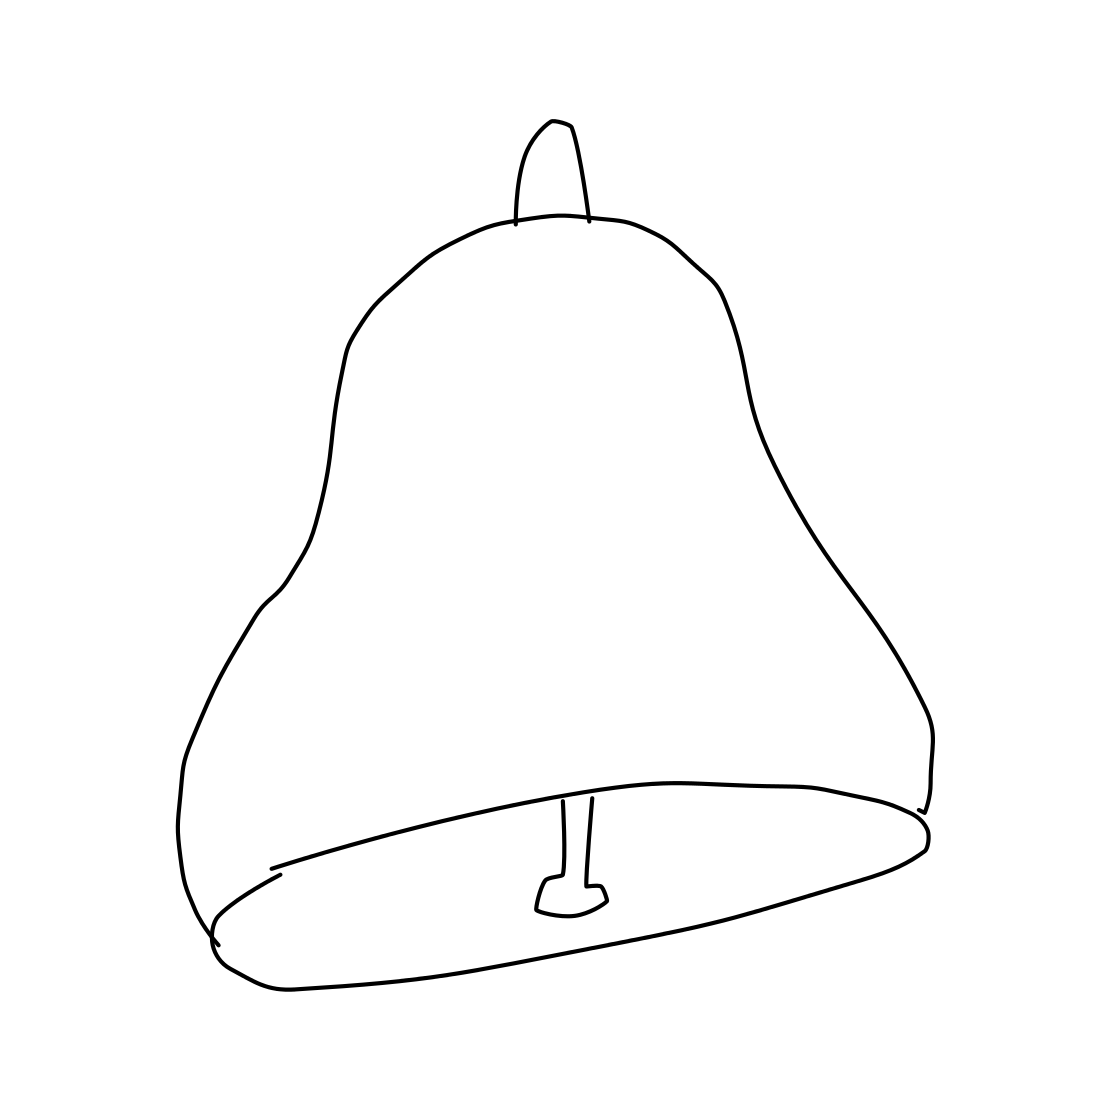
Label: bell